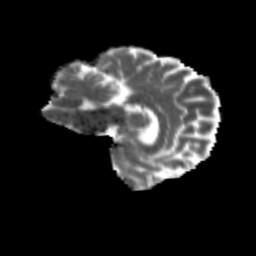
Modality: MD
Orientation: sagittal
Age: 54
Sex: female
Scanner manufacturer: siemens
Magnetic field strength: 3 T
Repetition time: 4.71 s
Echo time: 0.0906 s